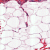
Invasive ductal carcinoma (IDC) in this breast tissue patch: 0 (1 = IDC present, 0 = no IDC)